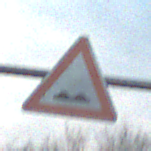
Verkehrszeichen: UnebeneFahrbahn
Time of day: SunriseSunset
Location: Outdoor (RoadRail)
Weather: PartlyCloudy
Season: NotSpecified
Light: Natural